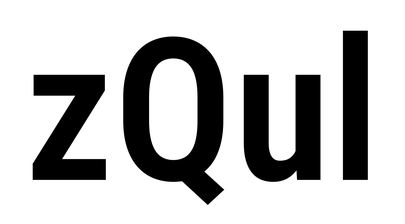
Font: Roboto_Condensed_SemiBold